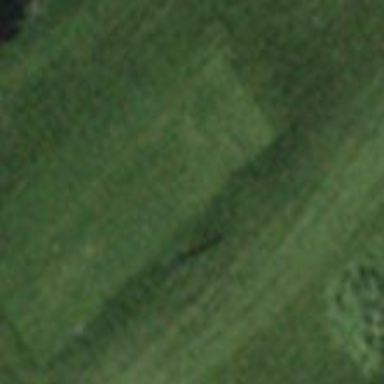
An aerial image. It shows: Grass area designated as golf tee.